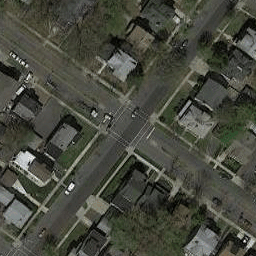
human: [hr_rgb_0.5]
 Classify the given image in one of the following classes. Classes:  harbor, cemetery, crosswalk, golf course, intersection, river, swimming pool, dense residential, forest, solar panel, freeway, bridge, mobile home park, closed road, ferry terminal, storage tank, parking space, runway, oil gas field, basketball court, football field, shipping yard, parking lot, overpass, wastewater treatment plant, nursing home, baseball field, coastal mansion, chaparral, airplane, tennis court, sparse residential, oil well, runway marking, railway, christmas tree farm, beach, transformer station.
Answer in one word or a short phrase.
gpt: intersection